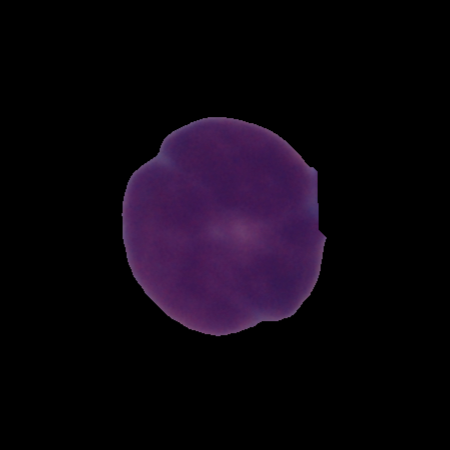
Label: cancer